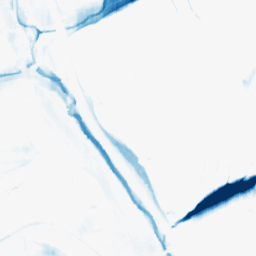
Category: morphological
Decomposition family: morphological_ellipse
Decomposition parameters: operation: closing
width: 30
height: 5
Upsampling method: bilinear
Upsampling parameters: scale: 8
Upsampling scale: 8